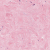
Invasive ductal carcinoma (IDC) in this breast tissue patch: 0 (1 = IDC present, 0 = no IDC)